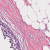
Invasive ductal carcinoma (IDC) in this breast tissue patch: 0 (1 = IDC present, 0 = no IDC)